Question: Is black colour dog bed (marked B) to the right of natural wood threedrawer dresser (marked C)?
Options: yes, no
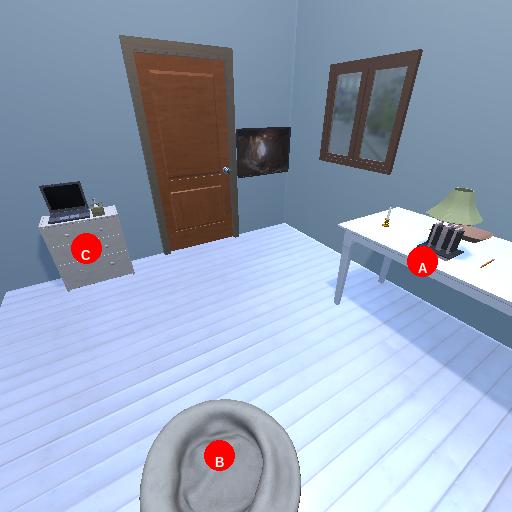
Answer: yes